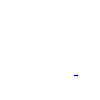
Particle: proton